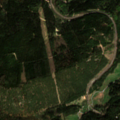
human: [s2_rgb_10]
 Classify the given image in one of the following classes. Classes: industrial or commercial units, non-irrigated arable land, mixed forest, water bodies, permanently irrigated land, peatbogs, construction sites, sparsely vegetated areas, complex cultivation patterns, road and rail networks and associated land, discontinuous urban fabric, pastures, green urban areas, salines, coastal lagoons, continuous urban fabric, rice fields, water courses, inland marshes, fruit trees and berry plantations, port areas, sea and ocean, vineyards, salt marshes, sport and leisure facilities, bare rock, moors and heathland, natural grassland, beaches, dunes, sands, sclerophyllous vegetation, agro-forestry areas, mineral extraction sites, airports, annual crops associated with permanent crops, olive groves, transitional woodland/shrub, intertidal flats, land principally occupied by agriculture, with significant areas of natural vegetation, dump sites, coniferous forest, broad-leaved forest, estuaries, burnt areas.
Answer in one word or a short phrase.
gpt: pastures, coniferous forest, mixed forest